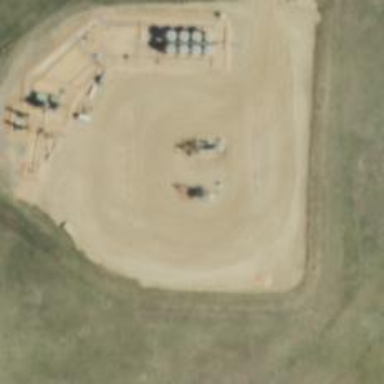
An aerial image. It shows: Petroleum well.